Field crop: maize
Growth stage: 2
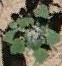
Species: chenopodium